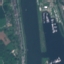
Label: River